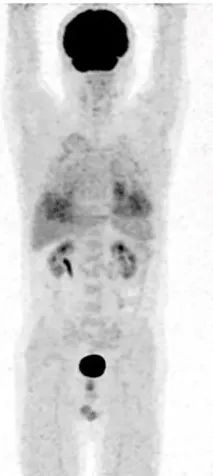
After eight cycles of treatments.
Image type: radiology (pet)